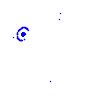
Particle: kaon